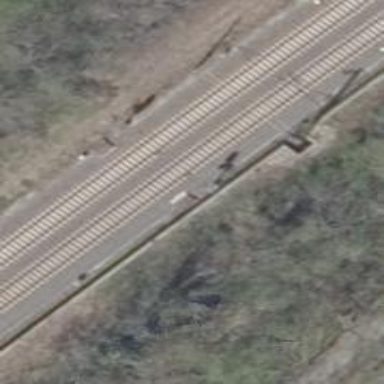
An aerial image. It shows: Railway signal.